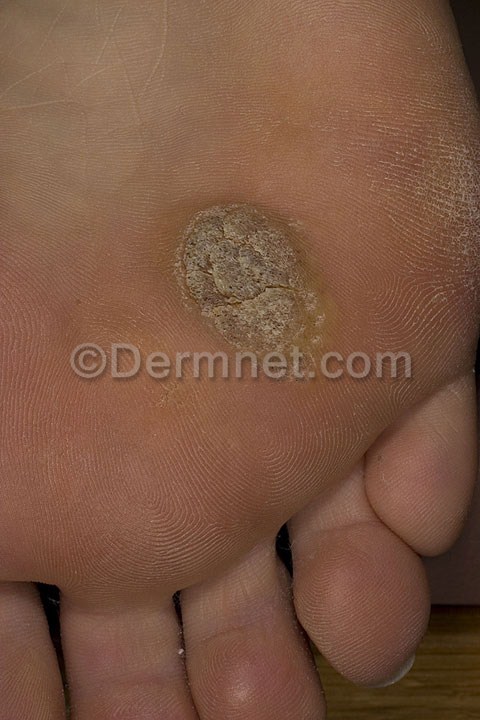
Disease: Warts Molluscum and other Viral Infections